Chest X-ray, PA view. Patient: 49 years old, sex F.
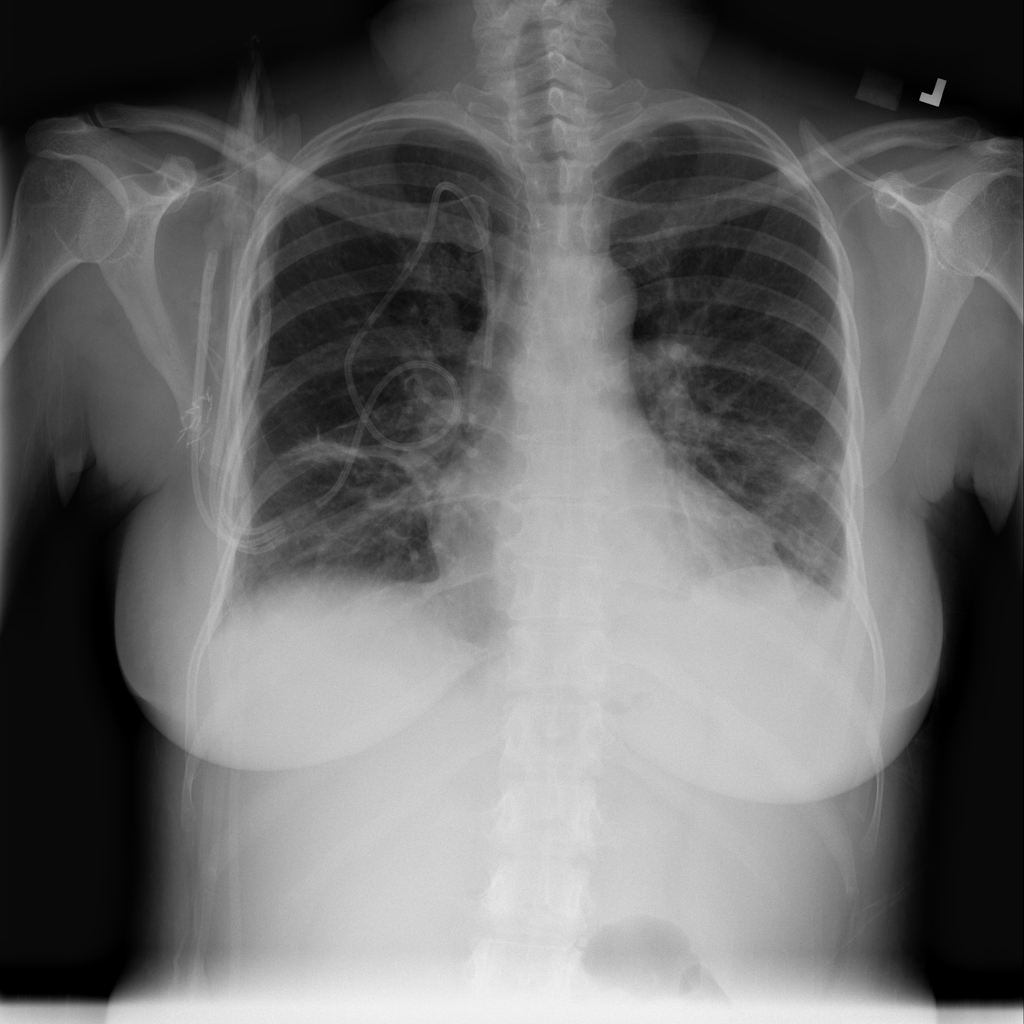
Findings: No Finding